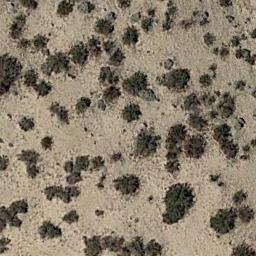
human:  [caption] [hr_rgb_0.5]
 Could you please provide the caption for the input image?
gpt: Only scattered weeds can be seen in this desert .

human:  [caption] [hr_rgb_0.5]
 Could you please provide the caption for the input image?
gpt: There are many dry bushes make up the chaparral in the white bare land .

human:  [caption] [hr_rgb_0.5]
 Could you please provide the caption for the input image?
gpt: Chaparral is evenly distributed on the sand .

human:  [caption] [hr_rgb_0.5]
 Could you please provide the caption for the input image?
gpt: Some chaparrals of different sizes grow on the wasteland .

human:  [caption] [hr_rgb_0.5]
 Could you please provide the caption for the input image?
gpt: The chaparral is scattered and sparse .